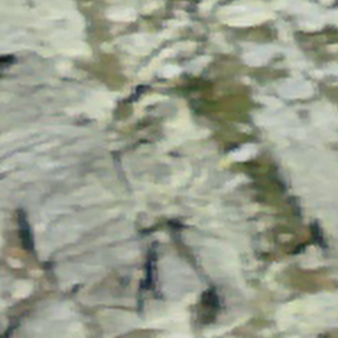
Label: bouldering_area